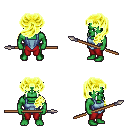
a pixel art fantasy rpg character, male body template, orc, green skin, blue vest, red pants, gold princess hairstyle, spear, four views (front, back, left, right), 2x2 character sprite sheet, small pixel art, hard edges, no anti-aliasing